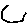
Label: hexagon